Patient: sex M, age 64
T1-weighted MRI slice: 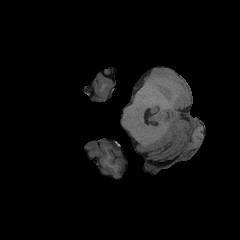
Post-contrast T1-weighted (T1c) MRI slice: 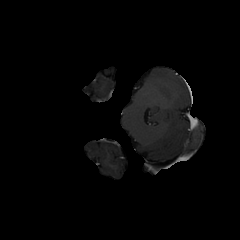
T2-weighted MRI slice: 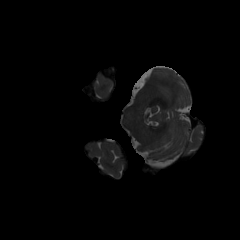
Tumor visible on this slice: no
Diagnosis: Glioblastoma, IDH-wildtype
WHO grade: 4